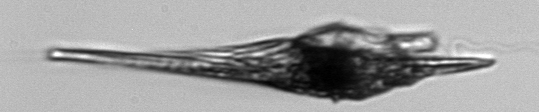
Label: Tripos_lineatus